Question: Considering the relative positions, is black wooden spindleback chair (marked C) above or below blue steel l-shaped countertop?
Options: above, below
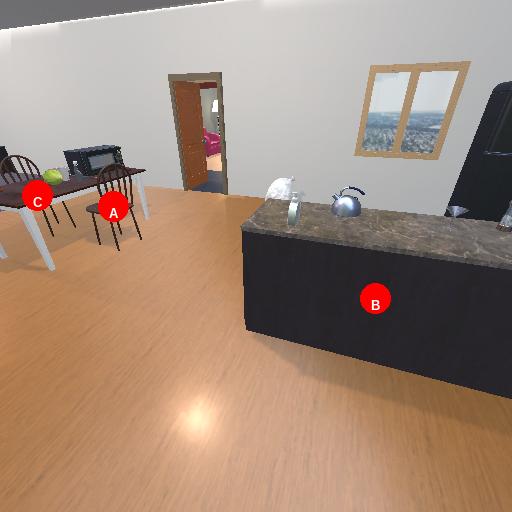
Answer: above